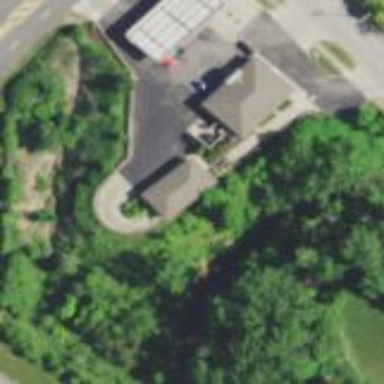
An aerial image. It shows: Fuel station.